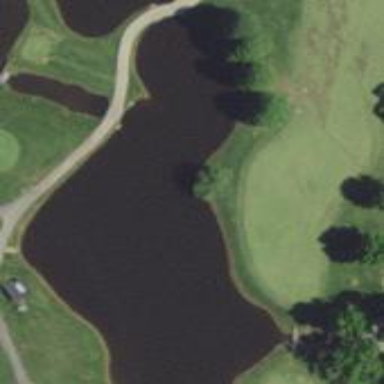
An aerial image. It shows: Water hazard in golf course. The hazard is natural water feature.